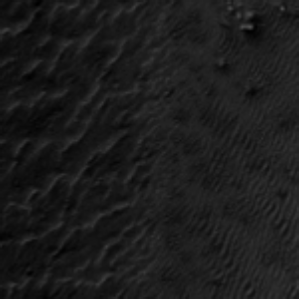
Label: frost